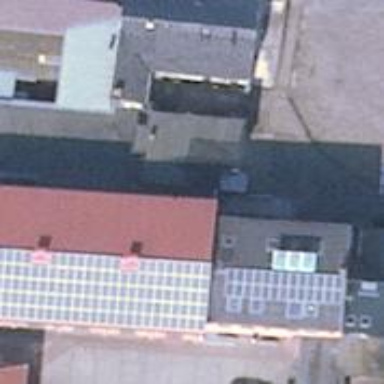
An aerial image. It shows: Community centre.